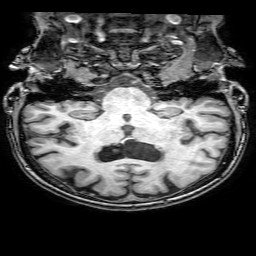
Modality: T1w
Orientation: sagittal
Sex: female
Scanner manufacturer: philips
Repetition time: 0.008206 s
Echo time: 0.00377 s